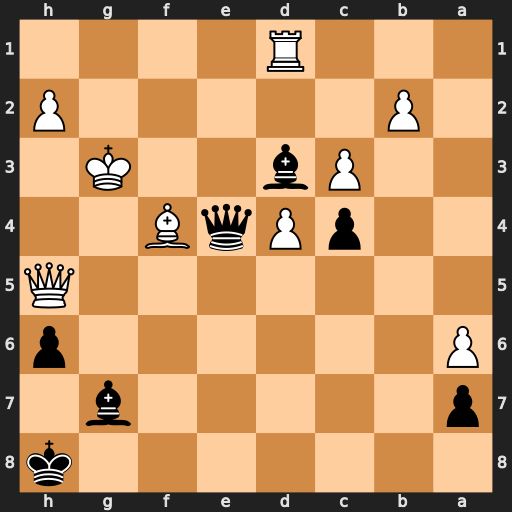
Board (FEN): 7k/p5b1/P6p/7Q/2pPqB2/2Pb2K1/1P5P/3R4
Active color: b
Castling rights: -
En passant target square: -
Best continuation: Be2 Qxe2 Qxe2